Question: I'm working on small 2d rendering engine for IOS. I want to render many sprites that are located in different textures. Now that sounds simple... Just render all sprites that belong to same texture and move to next ... But how to handle overlapping of primitives that have different textures?

I want to render them in exact same way as on the picture (overlapped). That means I need to switch texture three times. What if I have hundreeds of such mixed sprites? To avoid texture switching on client and render all sprites in one shot. I'm using following code in fragment shader:
'''
if(txt >= 0.5)
gl_FragColor = texture2D(texture1, texCoords)* clr;
if (txt >= 1.5)
gl_FragColor = texture2D(texture2, texCoords)* clr;
if (txt >= 2.5)
gl_FragColor= texture2D(texture3, texCoords)* clr;
if (txt >= 3.5)
gl_FragColor = texture2D(texture4, texCoords)* clr;
if (txt >= 4.5)
gl_FragColor = texture2D(texture5, texCoords) * clr;
'''
Because of dynamic branching I have performance issues running on device. Is there better solution?
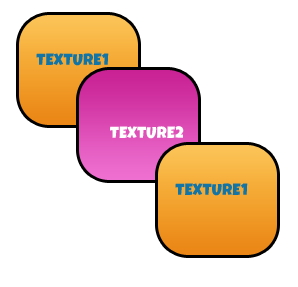
Answer: Assuming you have evidence of a real performance issue (and you shouldn't bother with this unless you do), the solution is quite easy: use your depth buffer.
Use an orthographic projection so that sprites don't get bigger/smaller when they move forward. Give each sprite a depth value, and let the depth test remove unwanted parts of sprites.